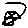
Label: house